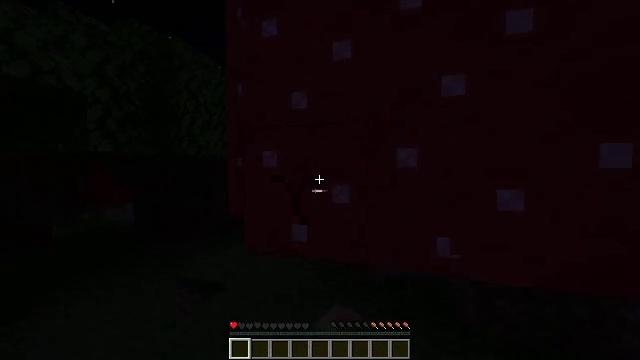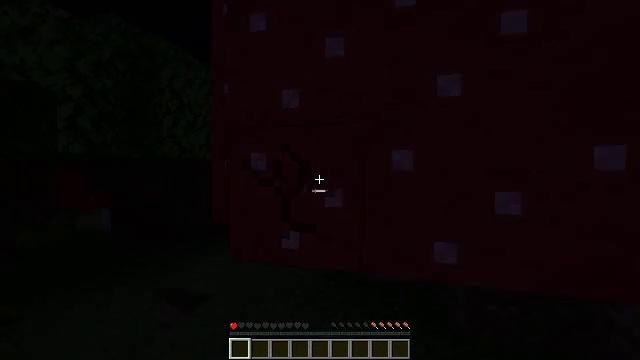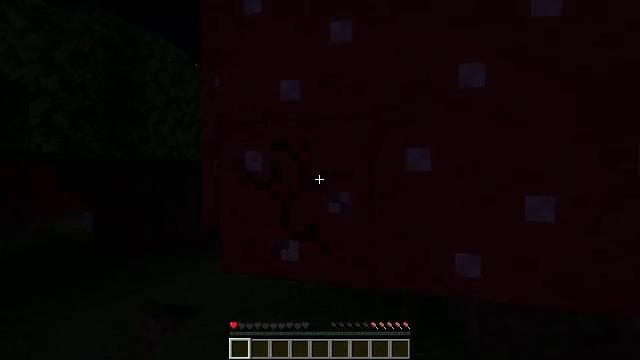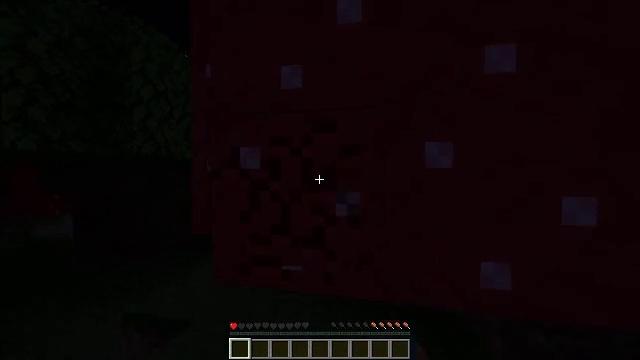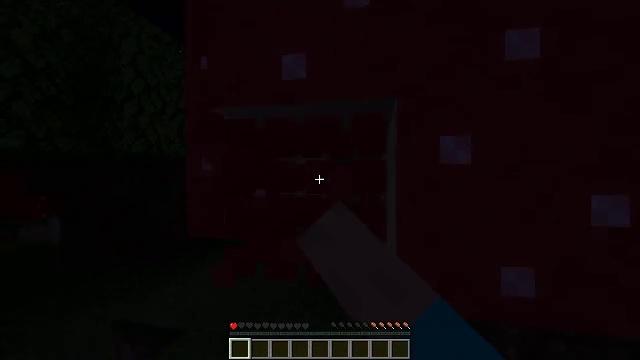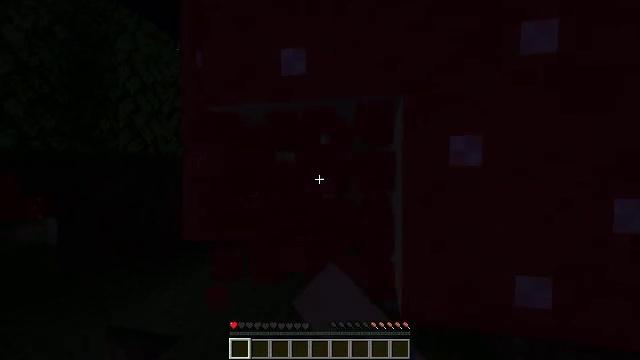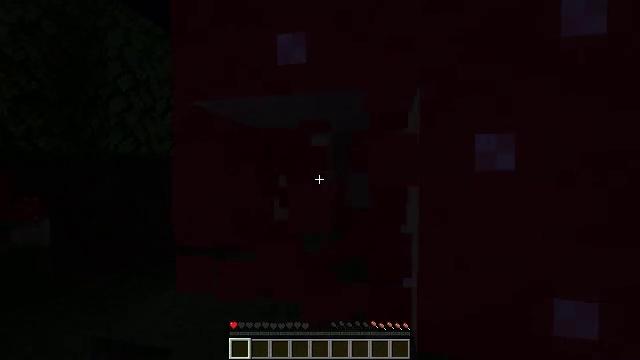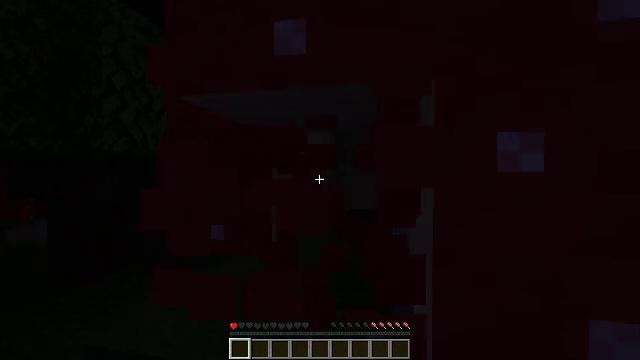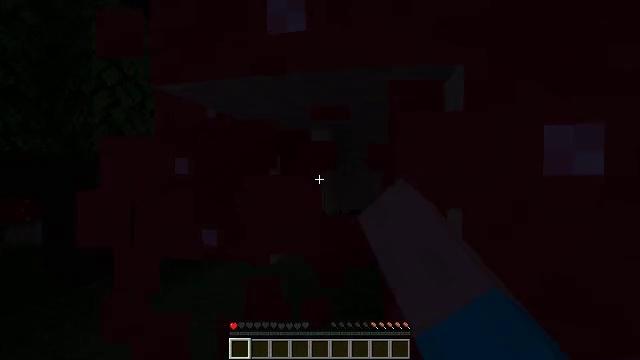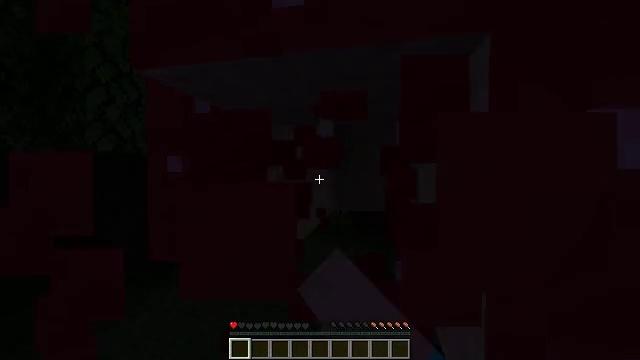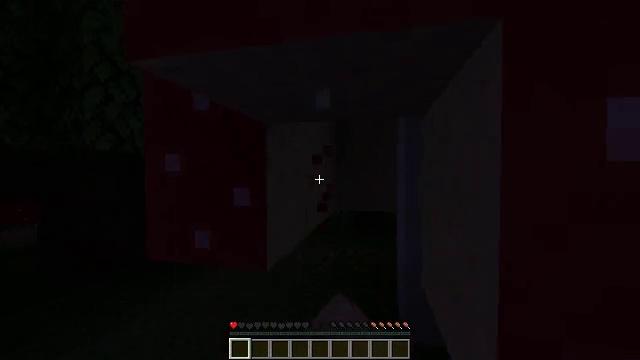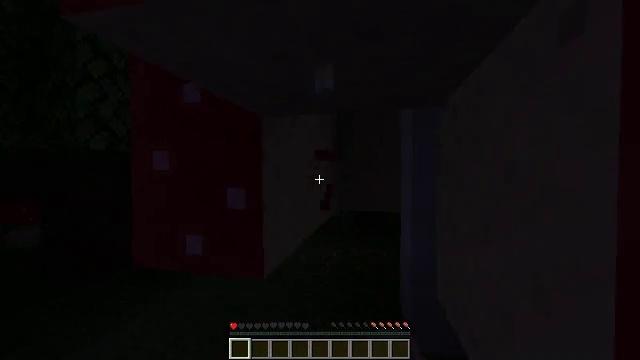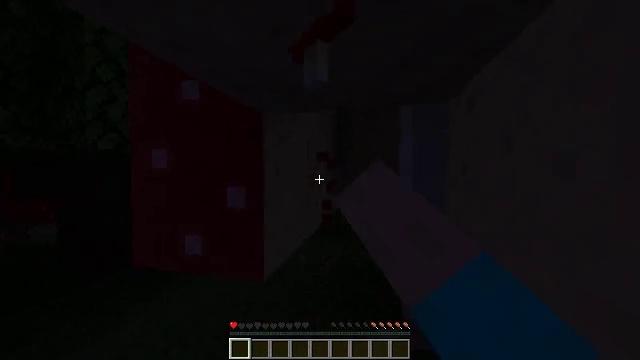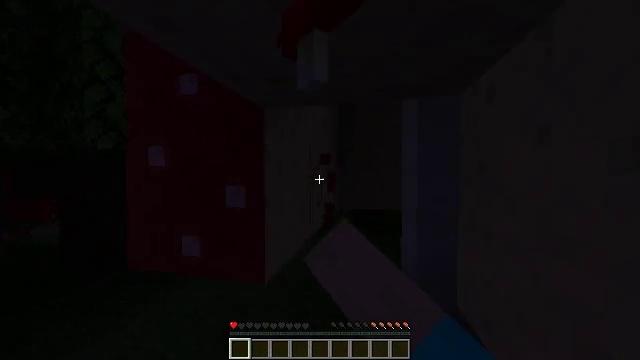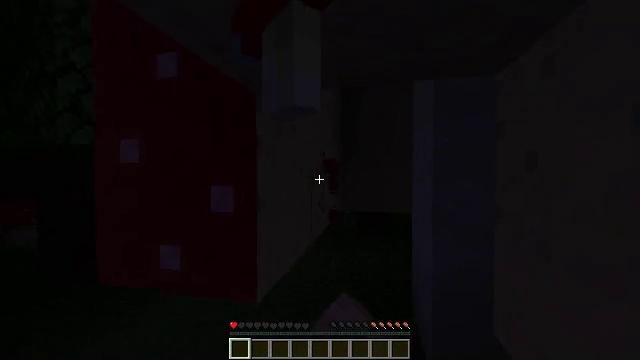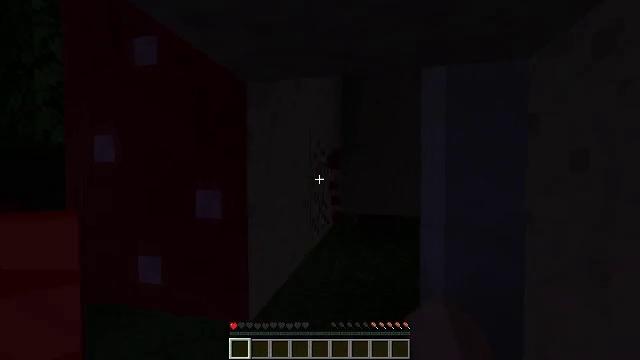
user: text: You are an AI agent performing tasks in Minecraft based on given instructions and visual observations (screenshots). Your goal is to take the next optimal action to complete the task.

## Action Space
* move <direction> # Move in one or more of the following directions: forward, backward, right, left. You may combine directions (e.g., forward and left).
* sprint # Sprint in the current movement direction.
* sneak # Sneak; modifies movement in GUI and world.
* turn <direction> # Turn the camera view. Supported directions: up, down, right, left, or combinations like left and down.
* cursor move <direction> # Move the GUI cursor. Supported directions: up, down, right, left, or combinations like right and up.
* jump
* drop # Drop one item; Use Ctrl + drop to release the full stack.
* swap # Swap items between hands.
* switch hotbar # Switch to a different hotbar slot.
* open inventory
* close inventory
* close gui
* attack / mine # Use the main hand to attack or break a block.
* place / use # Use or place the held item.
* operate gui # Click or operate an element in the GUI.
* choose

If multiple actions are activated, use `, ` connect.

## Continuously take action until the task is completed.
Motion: motion action
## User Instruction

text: Break the red mushroom block.
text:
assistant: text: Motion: turn right, attack / mine
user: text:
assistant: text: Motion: turn right, attack / mine
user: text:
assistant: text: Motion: attack / mine
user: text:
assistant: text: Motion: attack / mine
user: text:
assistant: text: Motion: move forward, attack / mine
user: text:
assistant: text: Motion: move forward, attack / mine
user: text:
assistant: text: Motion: move forward, attack / mine
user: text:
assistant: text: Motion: attack / mine
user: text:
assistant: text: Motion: attack / mine
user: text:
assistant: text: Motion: move forward, attack / mine
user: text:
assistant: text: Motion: move forward, attack / mine
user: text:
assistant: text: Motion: move forward, attack / mine
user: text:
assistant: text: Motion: move forward, attack / mine
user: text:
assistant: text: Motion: attack / mine
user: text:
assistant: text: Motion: attack / mine
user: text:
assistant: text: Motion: attack / mine
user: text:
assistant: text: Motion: turn left and down, attack / mine
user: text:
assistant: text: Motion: move forward, turn left and down, attack / mine
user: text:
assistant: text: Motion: move forward, turn left and down, attack / mine
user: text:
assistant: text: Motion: move forward, sprint, turn left and down, attack / mine
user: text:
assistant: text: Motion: move forward, sprint, turn left and down, attack / mine
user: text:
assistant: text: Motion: sprint, attack / mine